Question: 1. How can I remove the "-----Series1" text (top right, near button1)
2. How can I make the blue stepline thinker, and remove the background lines?
3. How can I draw color to the background, such as the area from y=0 to y=1 colored as grey.
4. How can I add mousewheel event, so that i can use Ctrl+mousewheel to zoom in and out the chart?
Thank you!

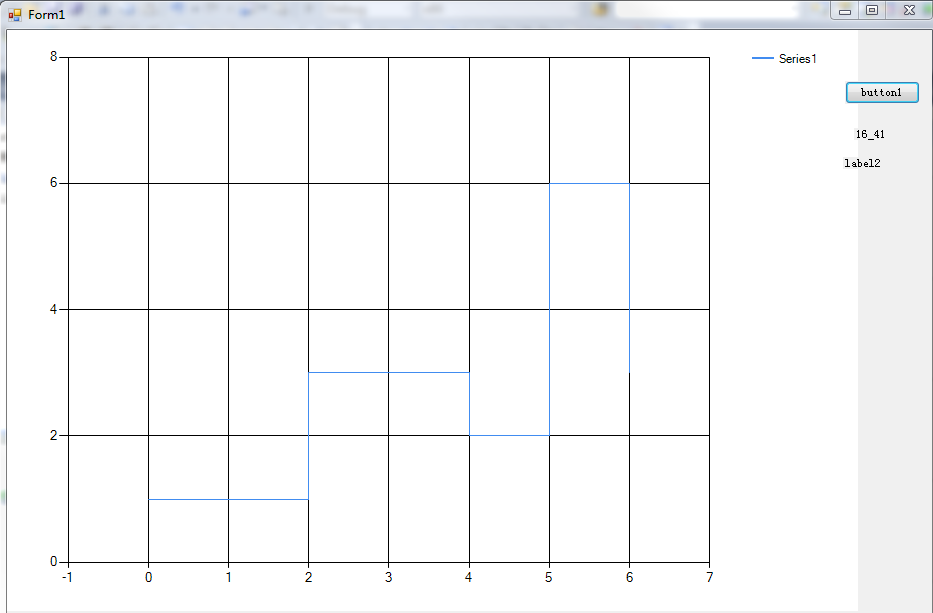
Answer: Below I have provided some example code to answer your questions. My answers to 3 and 4 are basic examples, and you will have to calculate the correct values for painting and zooming in your application.
'''
private void button1_Click(object sender, EventArgs e)
{
setupChart();
}
private void setupChart()
{
// 1.
foreach (System.Windows.Forms.DataVisualization.Charting.Legend legend in chart1.Legends)
legend.Enabled = false;
// 2.
chart1.Series[0].BorderWidth = 5;
chart1.ChartAreas[0].AxisX.MajorGrid.Enabled = false;
chart1.ChartAreas[0].AxisY.MajorGrid.Enabled = false;
// 3.
chart1.Paint += new PaintEventHandler(chart1_Paint);
// 4.
chart1.MouseWheel += new MouseEventHandler(chart1_MouseWheel);
//chart must have focus for MouseWheel event to fire
chart1.Focus();
}
private void chart1_Paint(object sender, PaintEventArgs e)
{
//basic example of painting
//determine size of area to paint
Size areaSize = new Size(50, 50);
//determine location to paint
Point point = new Point(100, 450);
e.Graphics.FillRectangle(new SolidBrush(Color.Gray),
point.X, point.Y, areaSize.Width, areaSize.Height);
}
private void chart1_MouseWheel(object sender, MouseEventArgs e)
{
//basic example of zooming in and out
if (e.Delta > 0)
{
chart1.ChartAreas[0].AxisX.ScaleView.Zoom(
chart1.ChartAreas[0].AxisX.ScaleView.ViewMinimum / 2,
chart1.ChartAreas[0].AxisX.ScaleView.ViewMaximum / 2);
chart1.ChartAreas[0].AxisY.ScaleView.Zoom(
chart1.ChartAreas[0].AxisY.ScaleView.ViewMinimum / 2,
chart1.ChartAreas[0].AxisY.ScaleView.ViewMaximum / 2);
}
else
{
if (chart1.ChartAreas[0].AxisX.ScaleView.ViewMaximum <
chart1.ChartAreas[0].AxisX.Maximum ||
chart1.ChartAreas[0].AxisX.ScaleView.ViewMinimum >
chart1.ChartAreas[0].AxisX.Minimum)
{
chart1.ChartAreas[0].AxisX.ScaleView.Zoom(
chart1.ChartAreas[0].AxisX.ScaleView.ViewMinimum * 2,
chart1.ChartAreas[0].AxisX.ScaleView.ViewMaximum * 2);
chart1.ChartAreas[0].AxisY.ScaleView.Zoom(
chart1.ChartAreas[0].AxisY.ScaleView.ViewMinimum * 2,
chart1.ChartAreas[0].AxisY.ScaleView.ViewMaximum * 2);
}
else
{
chart1.ChartAreas[0].AxisX.ScaleView.ZoomReset();
chart1.ChartAreas[0].AxisY.ScaleView.ZoomReset();
}
}
}
'''